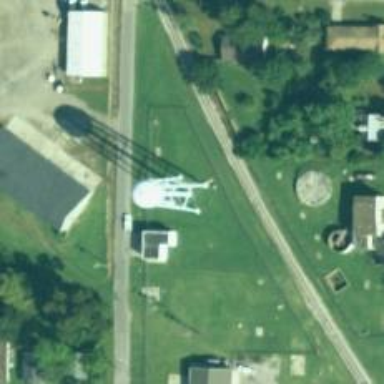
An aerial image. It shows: Water tower that is man-made.